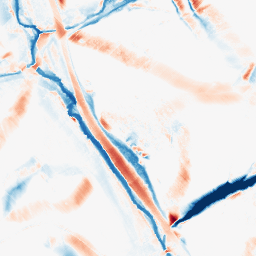
Category: morphological
Decomposition family: morphological_diamond
Decomposition parameters: operation: average
radius: 15
Upsampling method: bicubic_16x
Upsampling parameters: scale: 16
Upsampling scale: 16